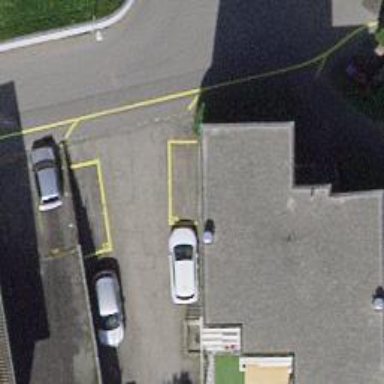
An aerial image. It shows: Apartment building with flat roof.